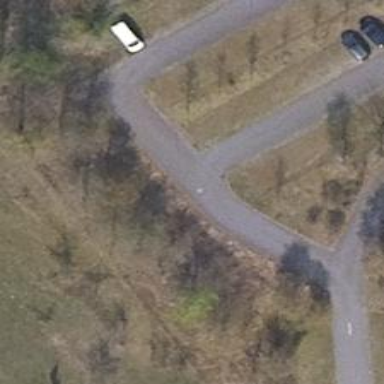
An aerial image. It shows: Asphalt parking aisle road for service vehicles.